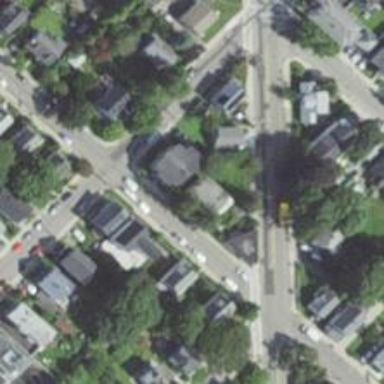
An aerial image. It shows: Road with stop sign.